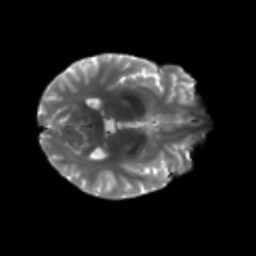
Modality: T2w
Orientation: axial
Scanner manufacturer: siemens
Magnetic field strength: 3 T
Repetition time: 4.16 s
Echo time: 0.0806 s